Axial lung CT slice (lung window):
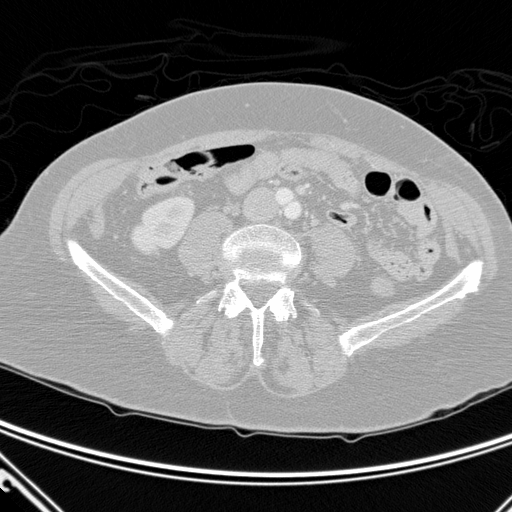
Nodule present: no